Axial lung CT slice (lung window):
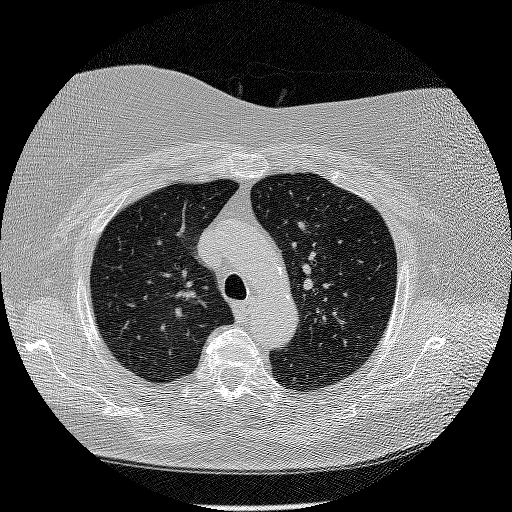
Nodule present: no